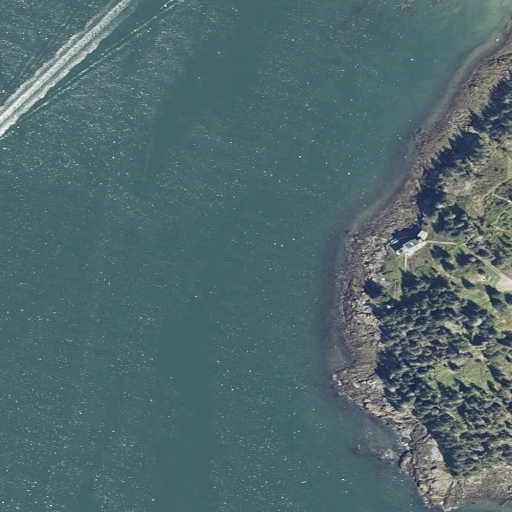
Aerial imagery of cape in Maine named Browns Head containing open water, evergreen forest, grassland, low intensity development, and barren land